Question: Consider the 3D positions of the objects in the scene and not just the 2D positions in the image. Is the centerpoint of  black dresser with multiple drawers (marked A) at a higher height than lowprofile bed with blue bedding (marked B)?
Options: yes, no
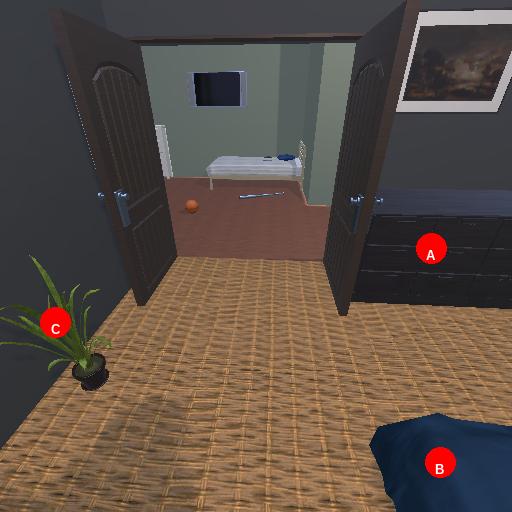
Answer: yes